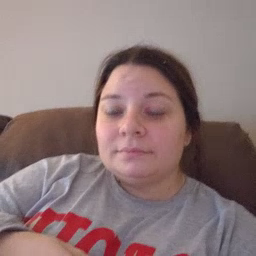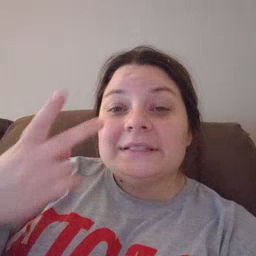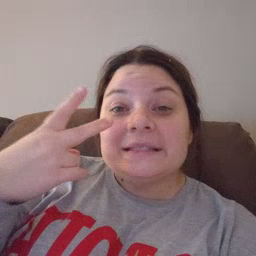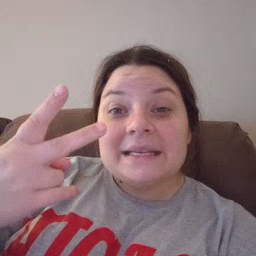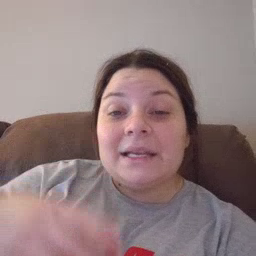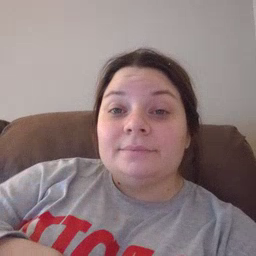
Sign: see